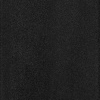
Atmospheric dust classification: dusty